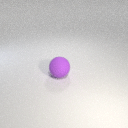
large purple rubber sphere